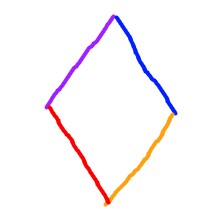
Shape: rhombus